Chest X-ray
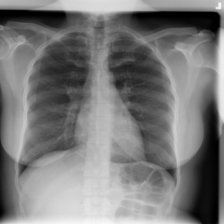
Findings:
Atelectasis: negative
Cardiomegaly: negative
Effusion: negative
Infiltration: negative
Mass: negative
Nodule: negative
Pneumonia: negative
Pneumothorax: negative
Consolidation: negative
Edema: negative
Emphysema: negative
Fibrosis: negative
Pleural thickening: negative
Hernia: negative